Question: I've looked through all the related questions and I still can't get this working.
I made a custom cell .xib (foodCell.xib) and set it's file owner to foodCell.h. I have also set the identifier to foodCell.

So far all I have in the custom cell is a custom label - 'priceLabel' . The problem I'm having is I can't seem to set a value to the custom label or display it at runtime.
Here is my foodcell.h file:
'''
#import <Parse/Parse.h>
@interface foodCell : PFTableViewCell
@property (weak, nonatomic) IBOutlet NSObject *foodCell;
@property (weak, nonatomic) IBOutlet UILabel *priceLabel;
@end
'''
Here is where in my tableViewController file I configure the custom cell. All of the other label.text calls work fine, and the image displays.
My 'NSLOG' call returns 'null' .
Why can't I set or display this custom label?
'''
- (UITableViewCell *)tableView:(UITableView *)tableView cellForRowAtIndexPath:(NSIndexPath *)indexPath object:(PFObject *)object {
static NSString *CellIdentifier = @"foodCell";
foodCell *cell = [tableView dequeueReusableCellWithIdentifier:CellIdentifier];
if (cell == nil) {
cell = [[foodCell alloc] initWithStyle:UITableViewCellStyleSubtitle reuseIdentifier:CellIdentifier];
}
// Configure the cell
cell.textLabel.text = [object objectForKey:@"foodName"];
cell.detailTextLabel.text = [object objectForKey:@"foodDescription"];
cell.imageView.file = [object objectForKey:@"foodImage"];
NSString *myString = @"TEST";
cell.priceLabel.text = myString; //[object objectForKey:@"foodPrice"];
NSLog(cell.priceLabel.text);
cell.detailTextLabel.numberOfLines=0; // line wrap
cell.detailTextLabel.autoresizingMask = UIViewAutoresizingFlexibleHeight;
return cell;
'''
}
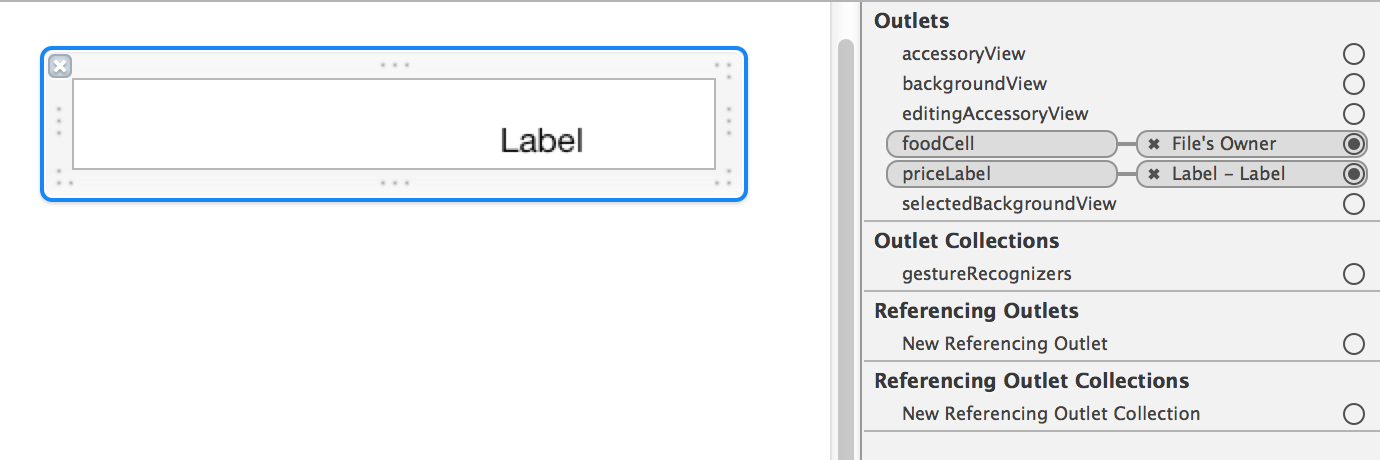
Answer: Register you 'Nib' with your 'UITableView' in 'viewDidLoad'
'''
[self.tableView registerNib:[UINib nibWithNibName:@"foodCell" bundle:nil] forCellReuseIdentifier:@"foodCellIdentifier"];
'''
Then in 'cellForRowAtIndexPath': create cell like below.
'''
static NSString *CellIdentifier = @"foodCell";
foodCell *cell = [tableView dequeueReusableCellWithIdentifier:CellIdentifier forIndexPath:indexPath];
'''